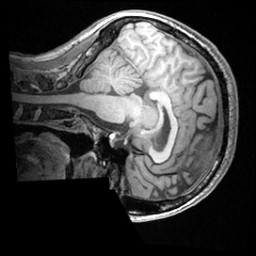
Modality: T1w
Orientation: sagittal
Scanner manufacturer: ge
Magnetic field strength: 3 T
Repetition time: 0.008368 s
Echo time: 0.003256 s